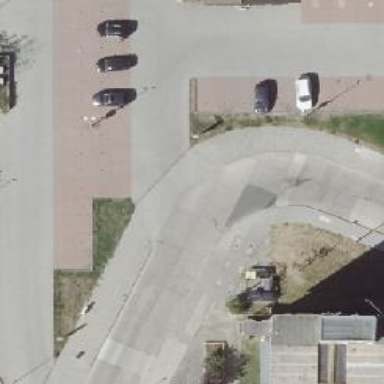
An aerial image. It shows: Service road with concrete surface. There are separate sidewalks on both sides.